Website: macys
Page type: newsletter-management
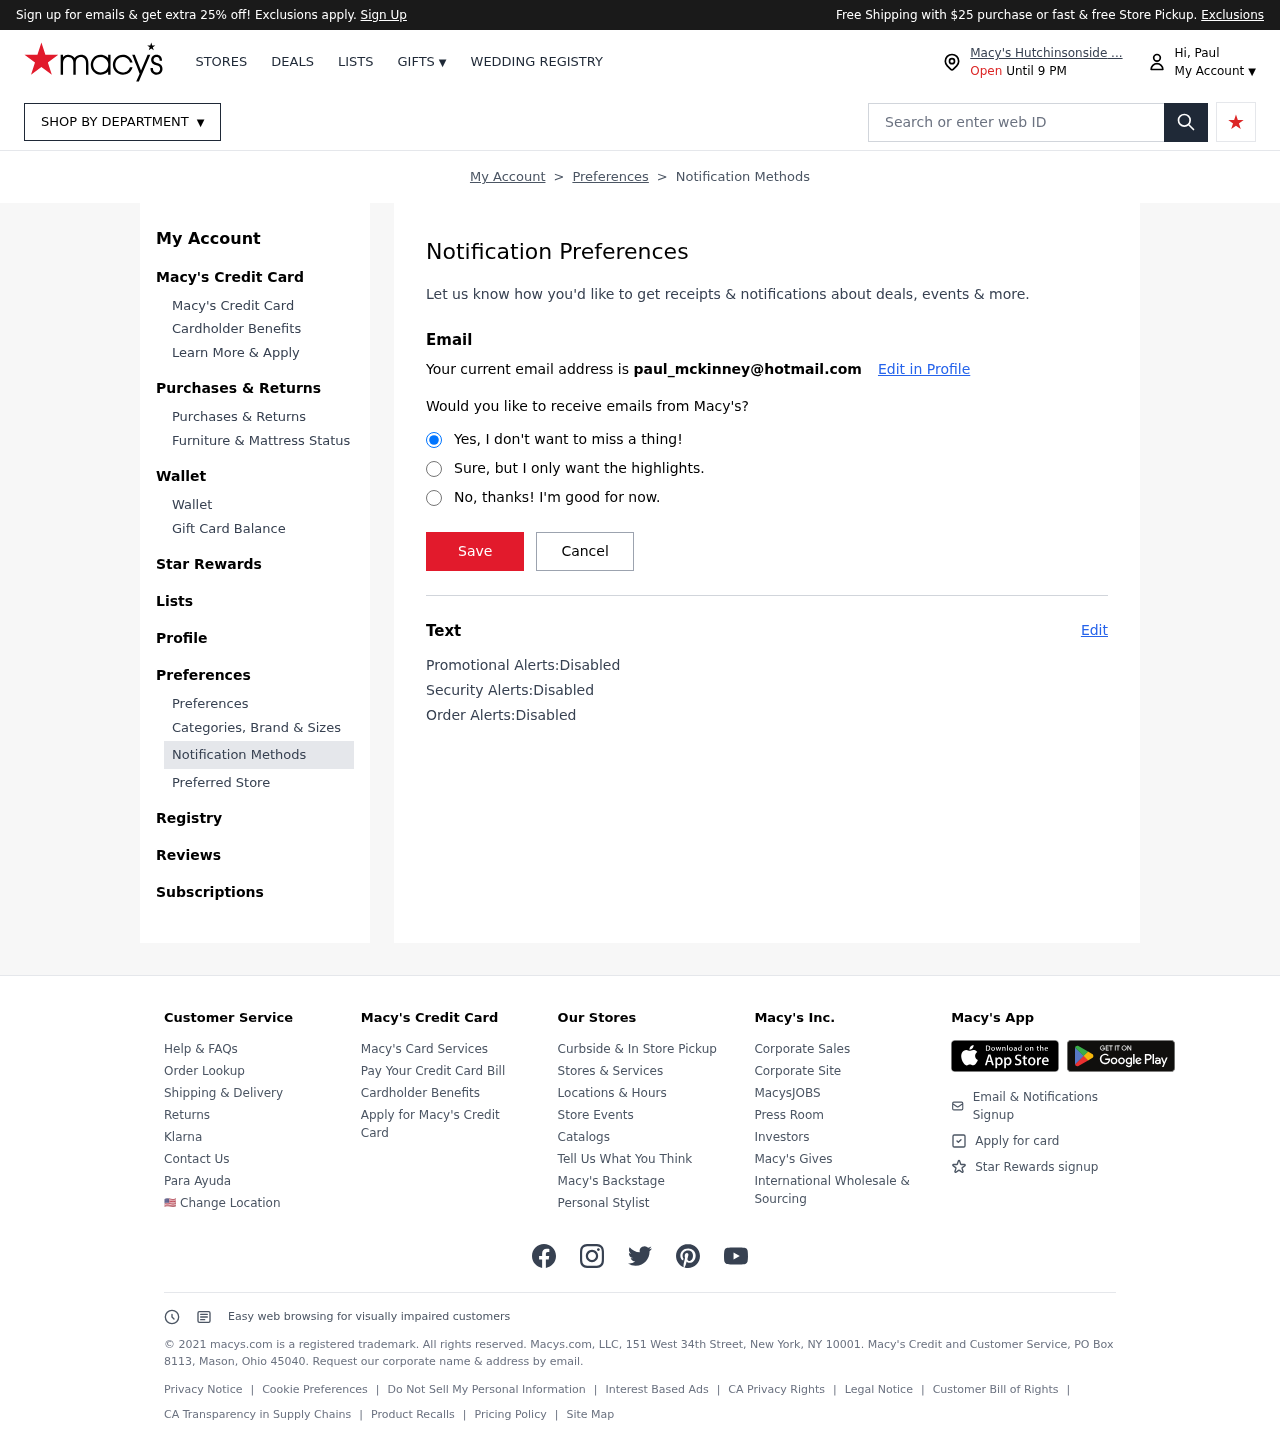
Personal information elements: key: PII_EMAIL
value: paul_mckinney@hotmail.com
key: PII_FIRSTNAME
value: Hi, Paul
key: PII_LOCATION1_CITY
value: Macy's Hutchinsonside ...
Search elements: key: HEADER_SEARCH
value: Search or enter web ID